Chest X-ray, AP view. Patient: 11 years old, sex F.
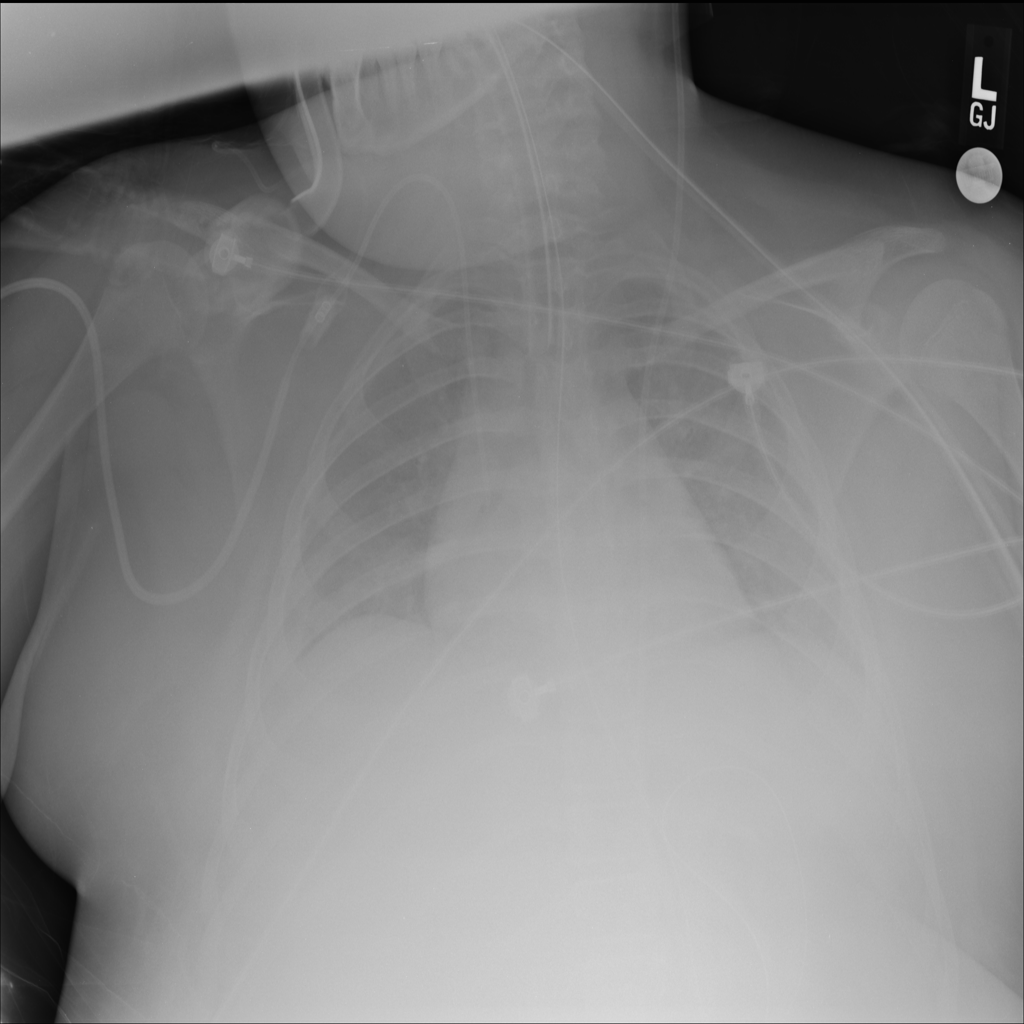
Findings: No Finding